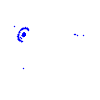
Particle: pion